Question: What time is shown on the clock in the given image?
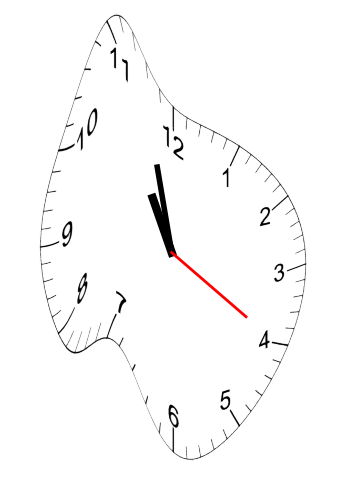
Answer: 10:57:20